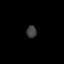
Tissue: skin
Cell type: Myeloid cells
Senescence score: 0.7599
Nuclear area (px): 120
Mean DAPI intensity: 63.25